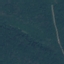
Land use / land cover class: Forest